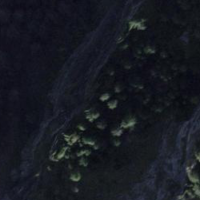
EUNIS habitat code: 48
Species observed at this site:
Dactylorhiza maculata